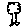
Label: tree